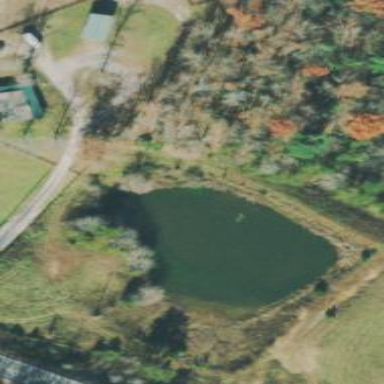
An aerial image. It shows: Pond with natural water.